Question: Here is a screenshot to visualize what I want to do.
There is an extra tab which is iconless (between exit and project).
The blue highlighted line is the element itself in the inspector.
My goal is to set the tab's width in the tabbar and not in the tabpanel to 5px.
So That it would act has a spacer between tabs' icons.
I tried to manually add a CSS class so that I could create a very specific rule pointing to that element and inside this rule set the width to 5px with an !important tag.
'''
.x-tab .x-tab-normal .x-item-disabled .x-iconalign-center .x-tab-icon .x-layout-box-item .x-stretched
{
width:5px !important;
}
'''
Sadly I never found a way to add a class at that particular level of the component hierarchy.
So I tried to replace an existing CSS class of that component (.x-item-disabled).
I changed .x-item-disabled to .fake and than created a CSS rule accordingly...
It did not work and has in the first case, the component's css classes in the inspector did not changed at all..
I'm pretty sure I need to do it that way since it's not something sencha allows us to do.
Can someone help me out plz?
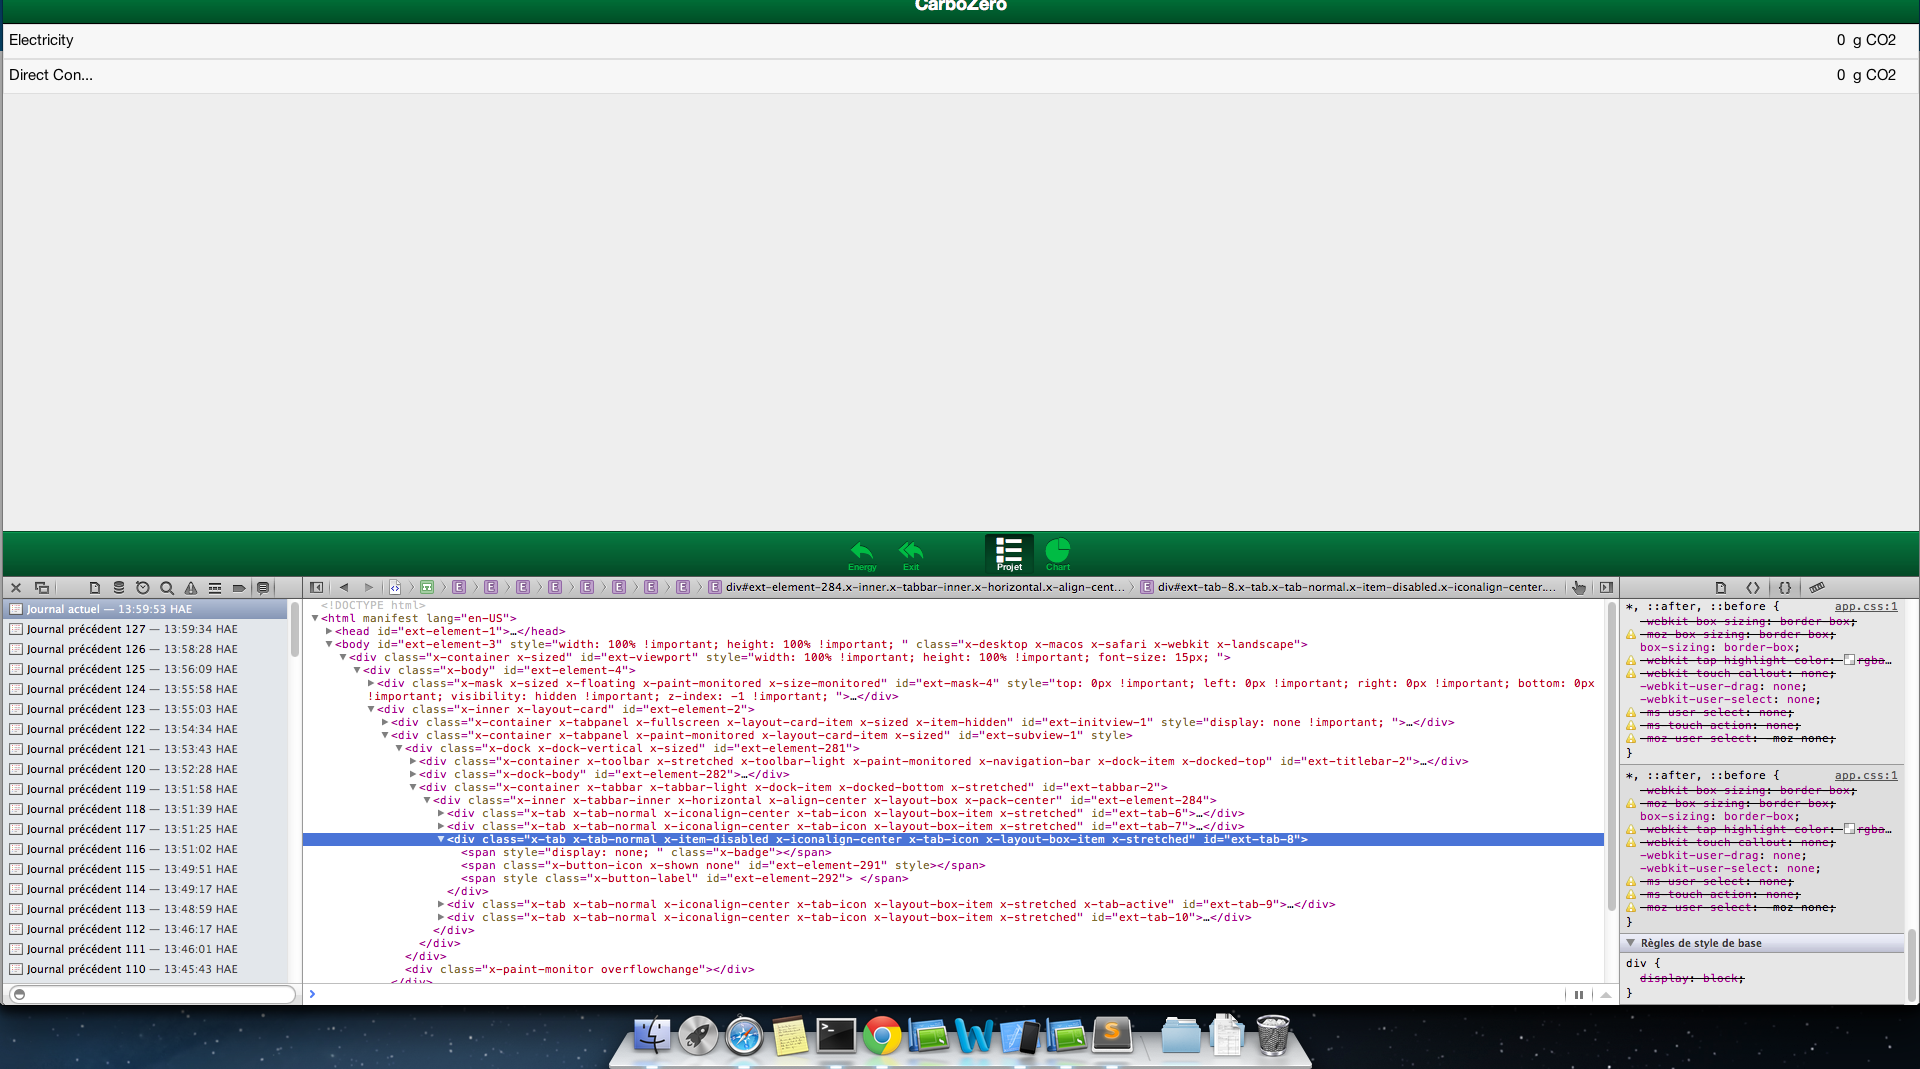
Answer: 'Ext.tab.Bar' and 'Ext.tab.Tab' are private classes and 'Ext.tab.Panel' does not seem to expose that feature, so I guess at the moment there is no simple way to do what you ask. Those tabs are built based on the Panel items configuration, but the data you pass in are not directly mapped to them. Indeed if you apply a 'cls' or 'style' property to an item configuration, that goes to the content of the panel, not to its associated tab. You can however modify the tab after your panel has been initialized:
Try this:
'''
Ext.create('Ext.TabPanel', {
fullscreen: true,
tabBarPosition: 'bottom',
defaults: {
styleHtmlContent: true
},
items: [
{
title: 'Home',
iconCls: 'home',
html: 'Home Screen'
},
{
title: '',
iconCls: 'dummy',
html: ''
},
{
title: 'Contact',
iconCls: 'user',
html: 'Contact Screen'
}
],
initialize: function() {
// get spacer by position, it's ugly but it works
// without extending Sencha components
var spacer = this.getTabBar().getAt(1);
// of course here you could apply a CSS class
// if you prefer
spacer.setStyle('width:5px; min-width:5px;');
// let's also disable the button
spacer.setDisabled(true);
// and remove the icon since it is mandatory in Panel
// config but we don't really want it
spacer.setIcon(false);
}
});
'''
See the <URL>.